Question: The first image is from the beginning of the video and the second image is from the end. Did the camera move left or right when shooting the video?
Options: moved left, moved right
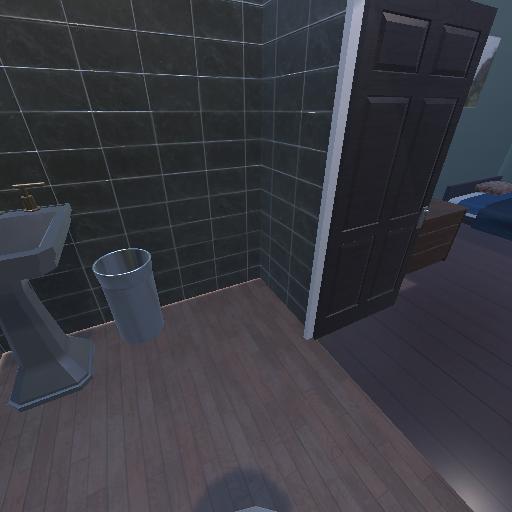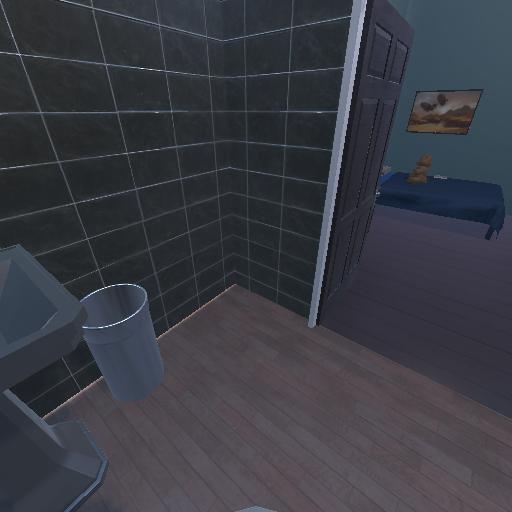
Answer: moved left